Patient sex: F
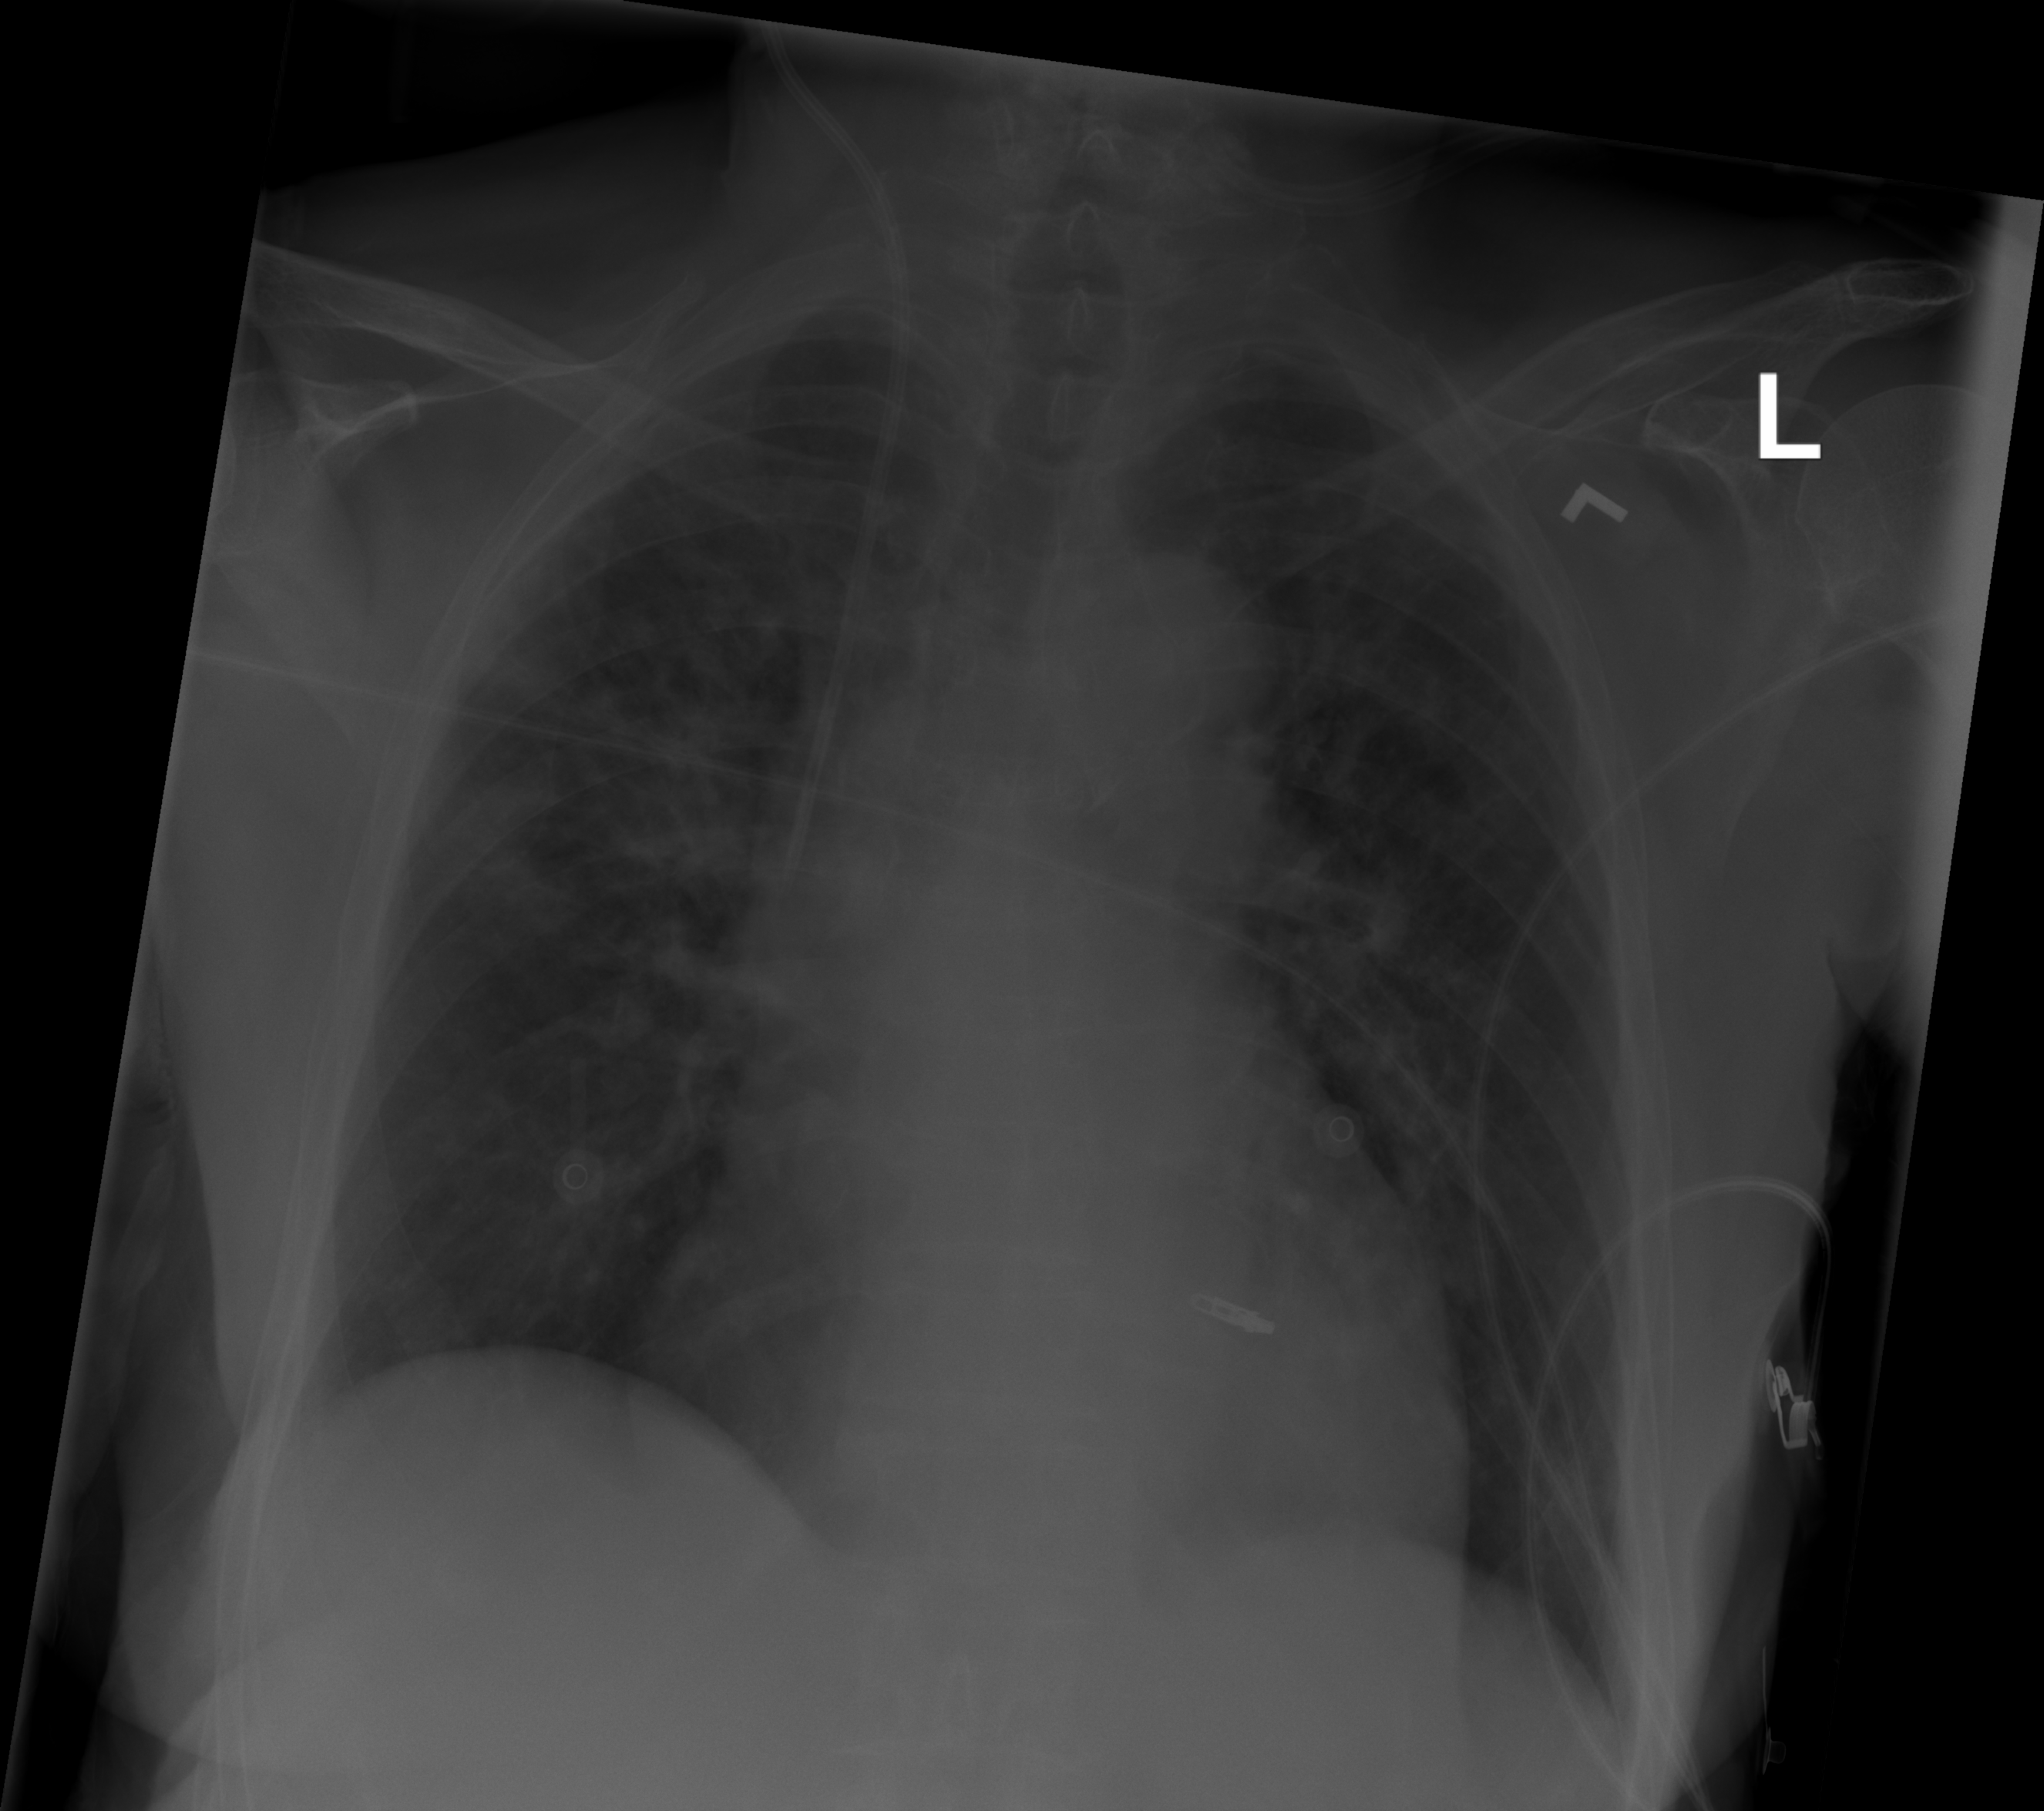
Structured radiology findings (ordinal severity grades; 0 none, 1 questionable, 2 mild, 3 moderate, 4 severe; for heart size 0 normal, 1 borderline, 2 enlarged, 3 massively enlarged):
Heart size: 2
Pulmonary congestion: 2
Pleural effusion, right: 0
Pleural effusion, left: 0
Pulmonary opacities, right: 0
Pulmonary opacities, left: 0
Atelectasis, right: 0
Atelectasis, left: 0